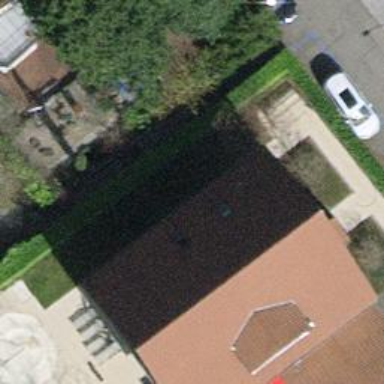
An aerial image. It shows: Detached building.